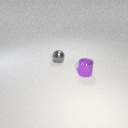
small gray metal sphere behind small purple metal cylinder